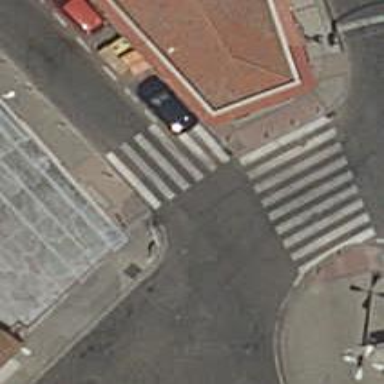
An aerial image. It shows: Zebra crossing on the road.